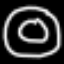
Label: donut